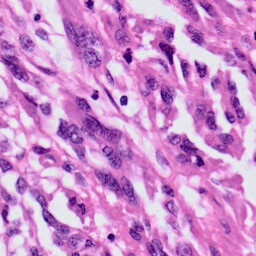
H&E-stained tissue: Skin